Question: I tried to do this from stackoverflow:
<URL>
But that didn't seem to work out like in the example, could anyone tell me what im doing wrong?
Im trying to add multiple JPanels with each their own sizes to the JFrame. I was also hoping it was possible to give each JPanel specific sizes and ability to put them on the exact spot i want.
Picture of what i try to make:

This is my code so far:
public ReserveringenGUI(ReserveringController controller) {
this.controller = new ReserveringController();
makeFrame();
}
'''
public void makeFrame() {
JFrame frame1 = new JFrame();
frame1.setTitle("Reserveringen");
frame1.setSize(800, 500);
frame1.setDefaultCloseOperation(JFrame.EXIT_ON_CLOSE);
JPanel container = new JPanel();
container.setLayout(new BoxLayout(container, BoxLayout.X_AXIS));
JPanel willekeurigPanel = new JPanel();
willekeurigPanel.setSize(400, 500);
willekeurigPanel.setBackground(Color.YELLOW);
willekeurigPanel.setVisible(true);
JPanel overzichtPanel = new JPanel();
overzichtPanel.setSize(400, 500);
overzichtPanel.setBackground(Color.red);
overzichtPanel.setVisible(true);
DateFormat format = new SimpleDateFormat("dd-MM-yyyy");
DateFormatter df = new DateFormatter(format);
JFormattedTextField dateBeginField = new JFormattedTextField(df);
dateBeginField.setPreferredSize(new Dimension(250, 20));
dateBeginField.setValue(new Date());
JFormattedTextField dateEndField = new JFormattedTextField(df);
dateEndField.setPreferredSize(new Dimension(250, 20));
dateEndField.setValue(new Date());
JTextField klantnummer = new JTextField();
klantnummer.setPreferredSize(new Dimension(250, 20));
JTextField artikelnummer = new JTextField();
artikelnummer.setPreferredSize(new Dimension(250, 20));
JLabel dateBeginLabel = new JLabel("Begin Datum ");
JLabel dateEndLabel = new JLabel("Eind datum: ");
JLabel klantID = new JLabel("Klant nummer: ");
JLabel artikelID = new JLabel("Artikel nummer: ");
JButton voegReserveringToe = new JButton("Voeg toe");
voegReserveringToe.addActionListener(new java.awt.event.ActionListener() {
public void actionPerformed(java.awt.event.ActionEvent evt) {
voegReserveringToeActionPerformed(evt);
}
});
willekeurigPanel.add(dateBeginLabel);
willekeurigPanel.add(dateBeginField);
willekeurigPanel.add(dateEndLabel);
willekeurigPanel.add(dateEndField);
willekeurigPanel.add(klantID);
willekeurigPanel.add(klantnummer);
willekeurigPanel.add(artikelID);
willekeurigPanel.add(artikelnummer);
willekeurigPanel.add(voegReserveringToe);
container.add(willekeurigPanel);
container.add(overzichtPanel);
frame1.add(container);
frame1.setVisible(true);
}
'''
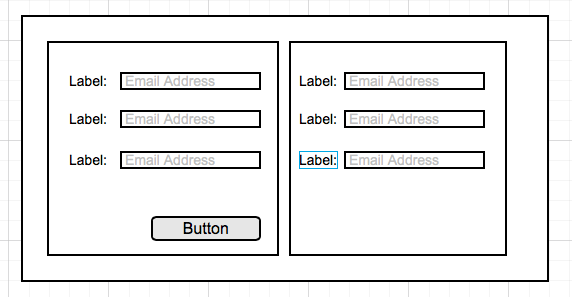
Answer: As discussed <URL>'.